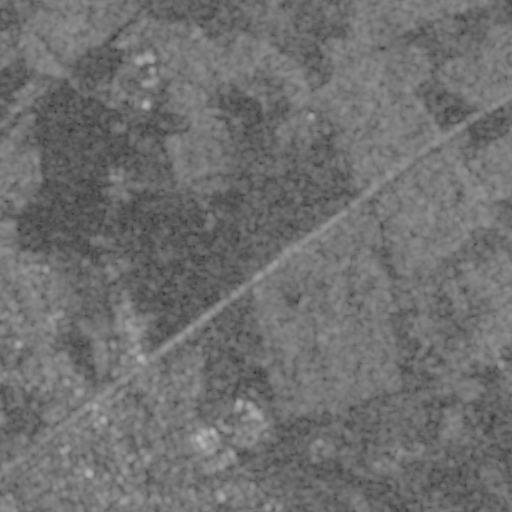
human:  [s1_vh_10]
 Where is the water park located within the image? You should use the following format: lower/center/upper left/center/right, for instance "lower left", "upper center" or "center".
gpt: The water park is located in the lower left of the image.
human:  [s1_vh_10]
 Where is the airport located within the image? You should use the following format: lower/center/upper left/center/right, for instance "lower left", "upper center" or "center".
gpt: There is no airport in the image.

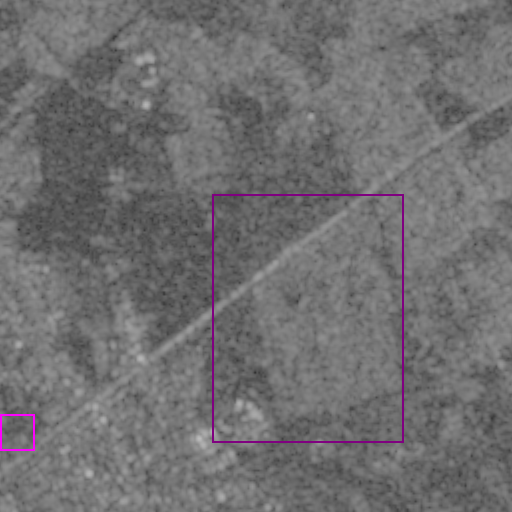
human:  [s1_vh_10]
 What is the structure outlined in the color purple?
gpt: The structure outlined in purple is a crop field.
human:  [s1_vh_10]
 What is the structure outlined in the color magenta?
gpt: The structure outlined in magenta is a park.
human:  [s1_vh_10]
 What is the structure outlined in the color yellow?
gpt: There is no yellow outline.